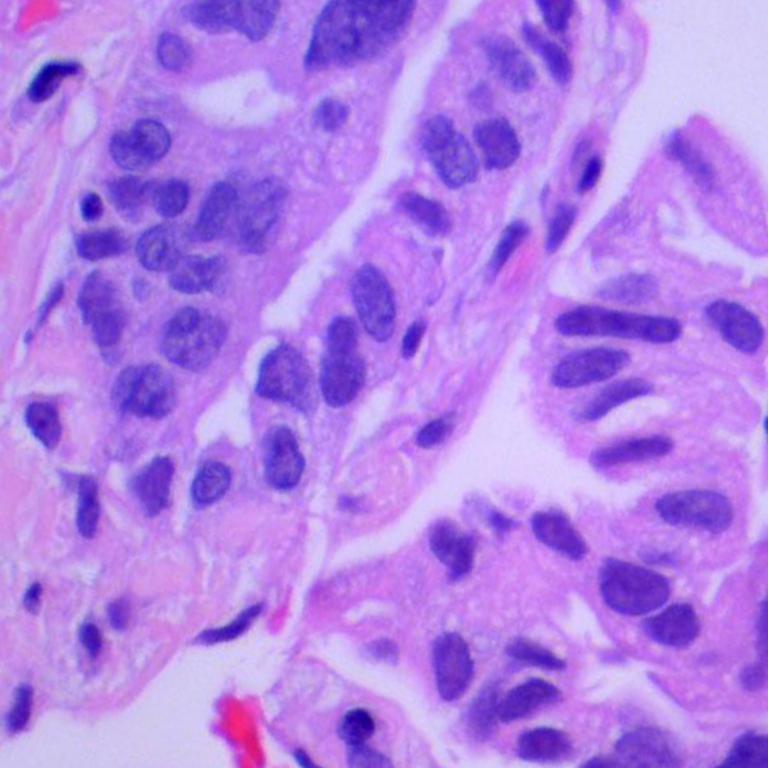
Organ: lung
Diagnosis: adenocarcinomas